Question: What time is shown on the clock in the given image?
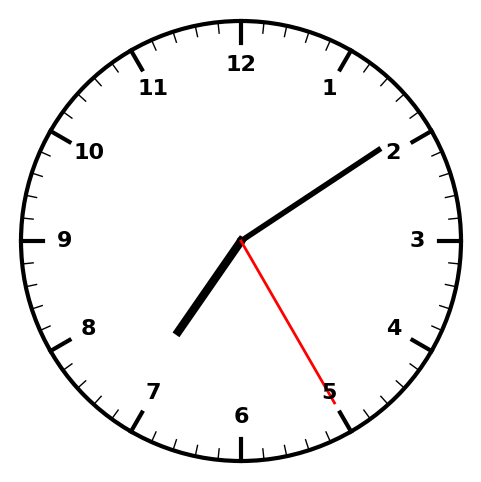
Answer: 07:09:25